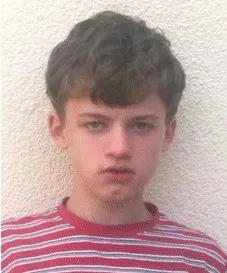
Clinical findings. A: Patient's head, note broad nasal ridge, prominent forehead and dimple at chin.
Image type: medical_photograph (oral_photograph)